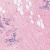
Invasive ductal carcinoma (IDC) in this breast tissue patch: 0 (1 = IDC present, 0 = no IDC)